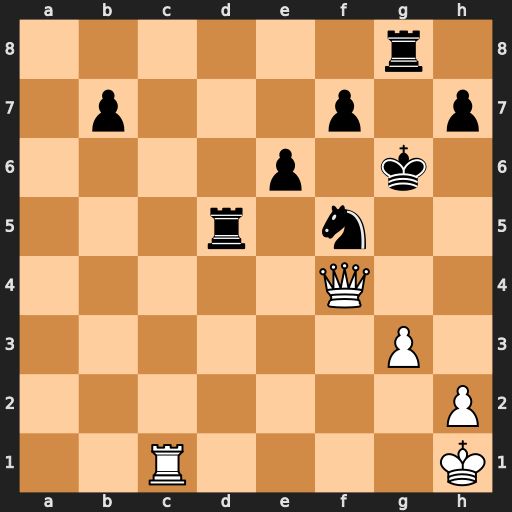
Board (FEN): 6r1/1p3p1p/4p1k1/3r1n2/5Q2/6P1/7P/2R4K
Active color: w
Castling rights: -
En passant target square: -
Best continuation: Qg4+ Kf6 Qxg8